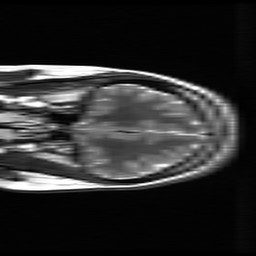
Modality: T2w
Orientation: coronal
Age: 24
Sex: female
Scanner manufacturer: ge
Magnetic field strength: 3 T
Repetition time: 5.192 s
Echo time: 0.1003 s